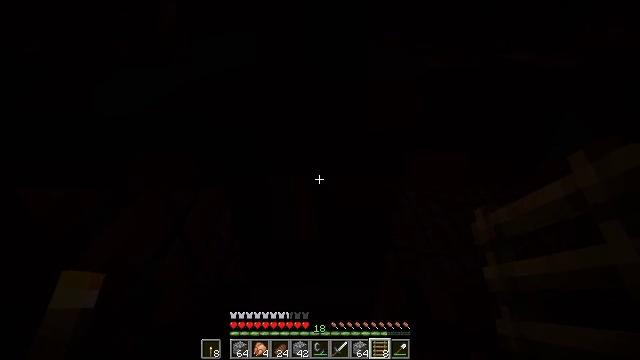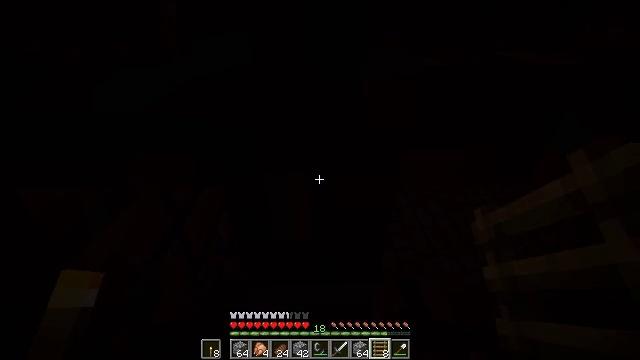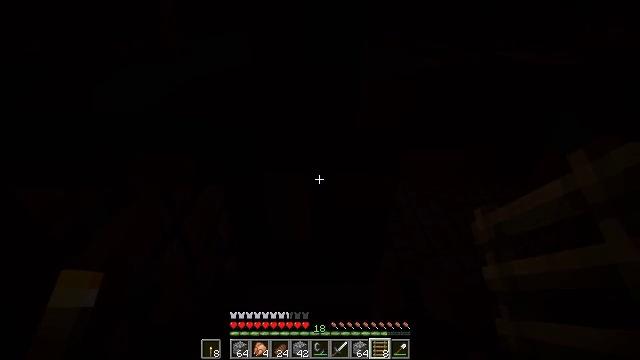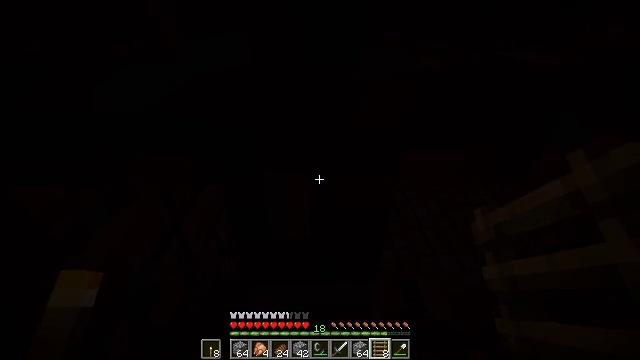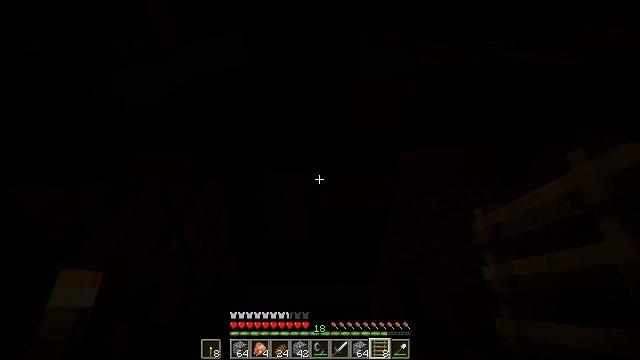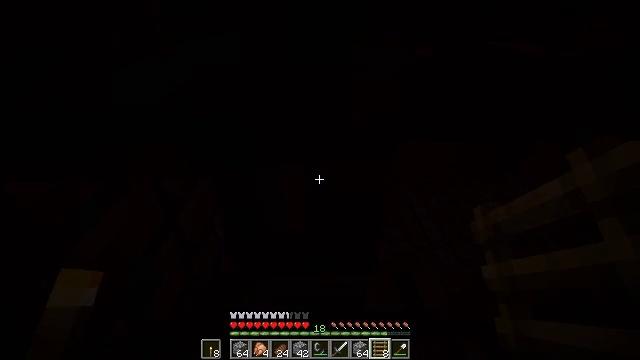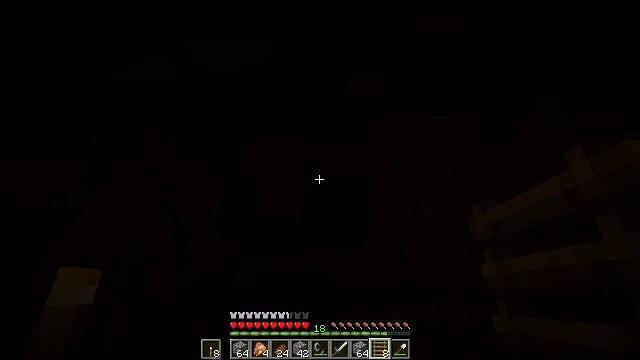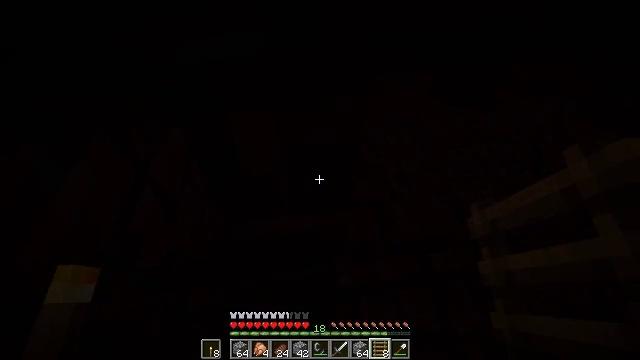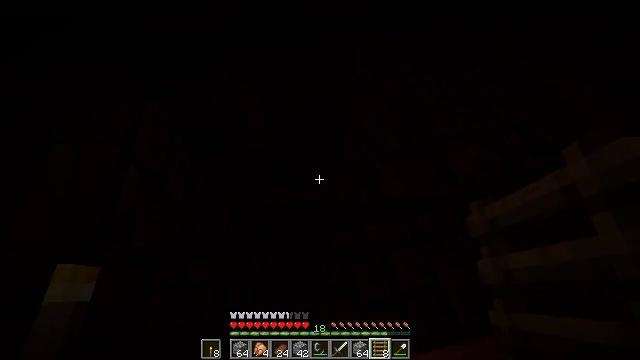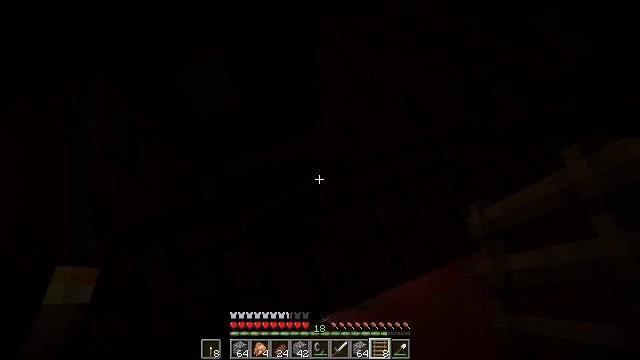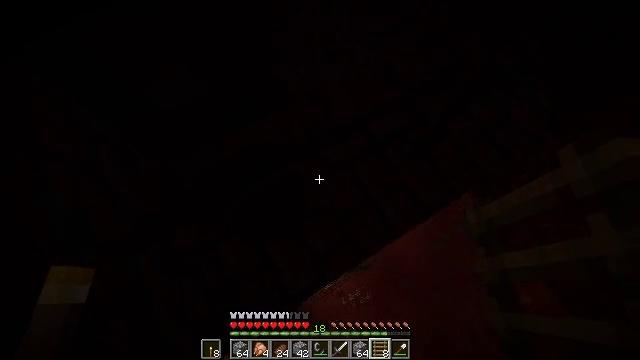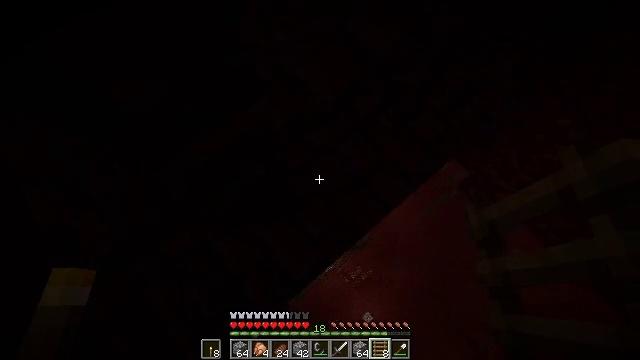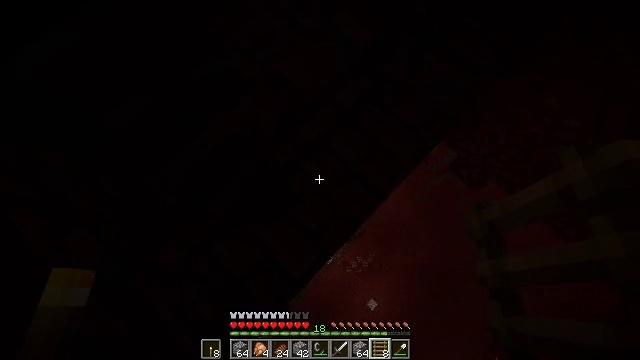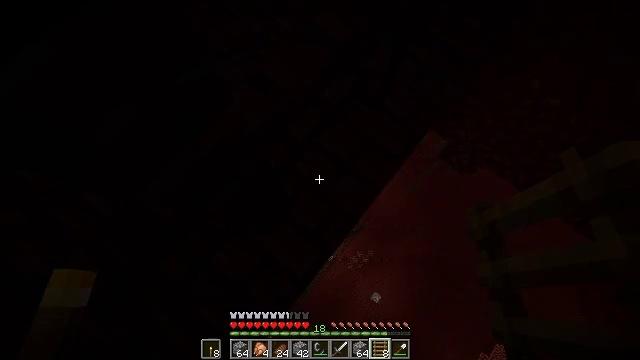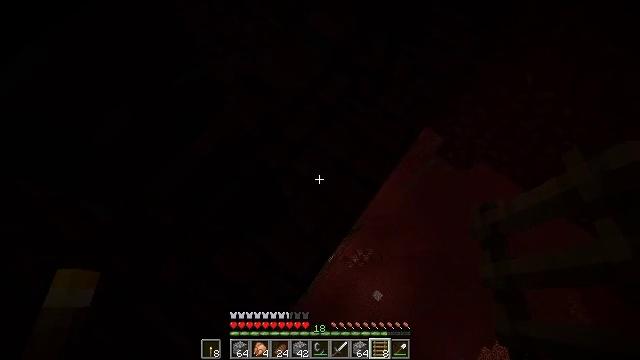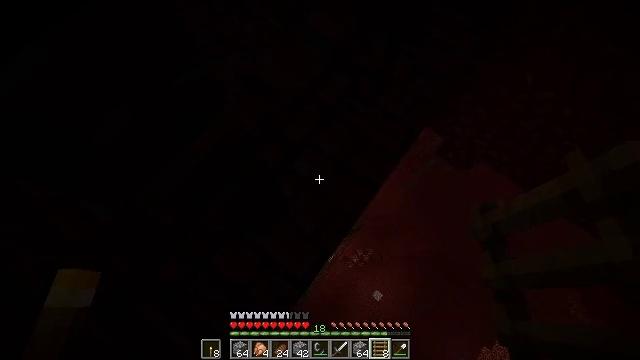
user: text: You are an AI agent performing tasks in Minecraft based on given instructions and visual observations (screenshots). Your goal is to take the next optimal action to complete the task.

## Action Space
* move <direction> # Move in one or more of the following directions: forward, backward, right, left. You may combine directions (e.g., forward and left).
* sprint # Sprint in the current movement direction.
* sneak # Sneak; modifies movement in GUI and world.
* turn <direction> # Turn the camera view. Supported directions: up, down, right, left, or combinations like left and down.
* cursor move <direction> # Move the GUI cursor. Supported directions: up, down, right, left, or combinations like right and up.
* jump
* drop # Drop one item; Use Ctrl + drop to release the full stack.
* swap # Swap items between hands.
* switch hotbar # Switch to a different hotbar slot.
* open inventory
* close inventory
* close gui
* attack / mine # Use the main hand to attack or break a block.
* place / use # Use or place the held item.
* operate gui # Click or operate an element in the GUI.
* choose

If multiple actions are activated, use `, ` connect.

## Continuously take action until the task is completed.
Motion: motion action
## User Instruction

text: Break the nether brick fence for gathering materials.
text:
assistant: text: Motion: move forward
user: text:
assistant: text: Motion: move forward
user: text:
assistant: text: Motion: move forward
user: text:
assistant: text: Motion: move forward
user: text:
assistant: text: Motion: turn down
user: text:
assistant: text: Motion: turn right and down
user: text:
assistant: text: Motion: turn right and down
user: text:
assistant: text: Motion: turn right and down
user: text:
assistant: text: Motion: turn right and down
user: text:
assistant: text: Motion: turn right and down
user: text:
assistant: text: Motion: turn right and down
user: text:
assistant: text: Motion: turn right and down
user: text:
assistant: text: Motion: turn right
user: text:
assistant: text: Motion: turn right
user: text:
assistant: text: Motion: no_op
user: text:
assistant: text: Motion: no_op
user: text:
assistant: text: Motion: no_op
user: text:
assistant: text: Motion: no_op
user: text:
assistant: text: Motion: turn right
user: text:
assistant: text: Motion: turn right
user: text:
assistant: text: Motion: turn right
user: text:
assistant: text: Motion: turn right and down
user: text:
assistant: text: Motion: turn right and down
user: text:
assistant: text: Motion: turn right
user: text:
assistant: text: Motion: turn right
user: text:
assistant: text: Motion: no_op
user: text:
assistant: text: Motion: no_op
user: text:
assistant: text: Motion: no_op
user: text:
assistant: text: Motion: no_op
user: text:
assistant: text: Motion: no_op